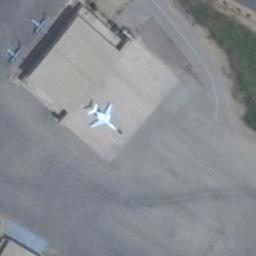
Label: airplane